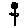
Label: flower